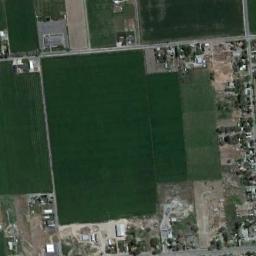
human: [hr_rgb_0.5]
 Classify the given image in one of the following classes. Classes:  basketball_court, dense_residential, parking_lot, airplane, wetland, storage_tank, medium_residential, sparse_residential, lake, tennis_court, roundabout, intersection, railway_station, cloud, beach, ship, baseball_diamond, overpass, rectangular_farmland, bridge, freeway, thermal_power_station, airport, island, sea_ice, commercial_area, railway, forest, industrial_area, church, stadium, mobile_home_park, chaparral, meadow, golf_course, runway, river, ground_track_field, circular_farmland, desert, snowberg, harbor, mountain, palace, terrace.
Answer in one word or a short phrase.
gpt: rectangular_farmland